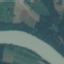
Land use / land cover: River